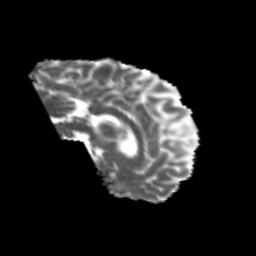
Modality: MD
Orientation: sagittal
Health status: healthy
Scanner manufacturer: philips
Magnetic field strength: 3 T
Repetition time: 6.964 s
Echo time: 0.092 s